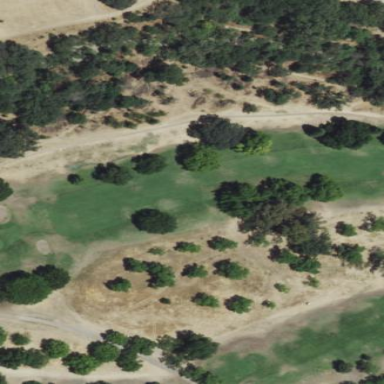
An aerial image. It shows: Golf fairway in the image.